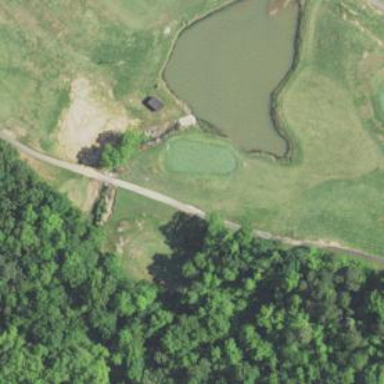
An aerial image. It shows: Scenic golf fairway.